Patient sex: M
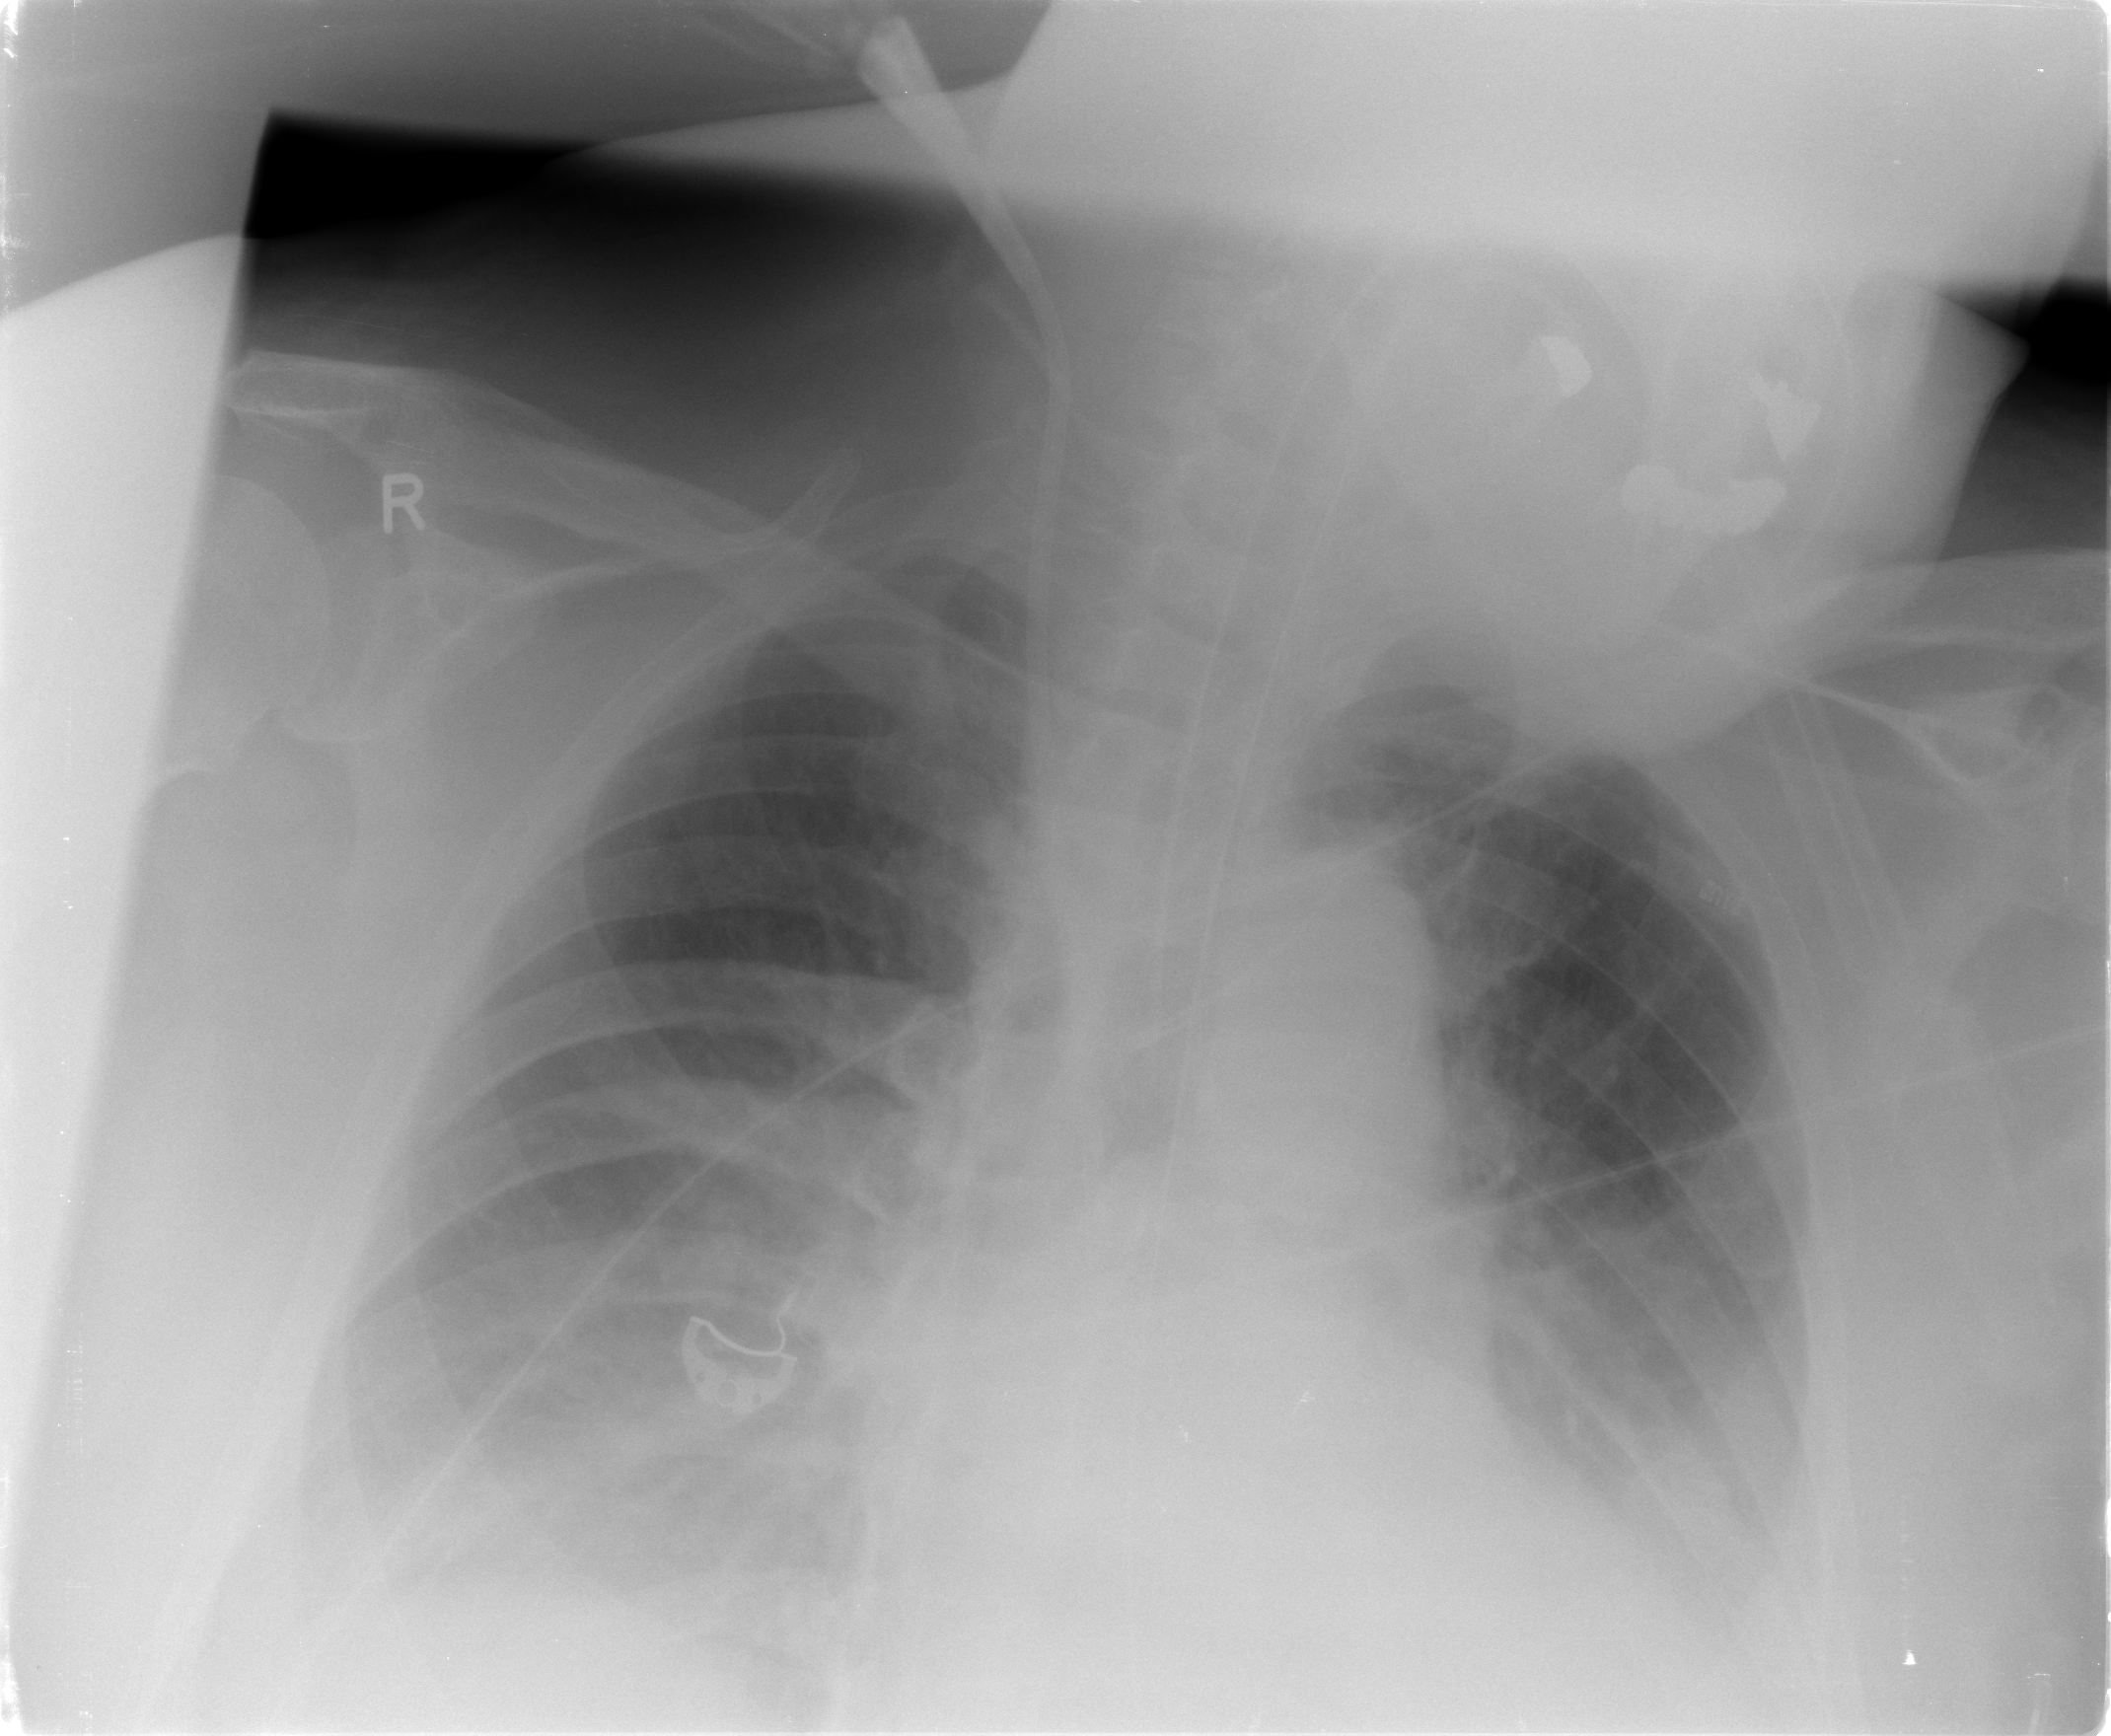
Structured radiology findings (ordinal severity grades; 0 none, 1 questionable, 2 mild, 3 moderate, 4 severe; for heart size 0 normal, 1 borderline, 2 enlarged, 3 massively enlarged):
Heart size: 1
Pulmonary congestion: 3
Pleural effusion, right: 3
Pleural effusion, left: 3
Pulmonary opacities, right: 2
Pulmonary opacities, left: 2
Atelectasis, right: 3
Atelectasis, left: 3